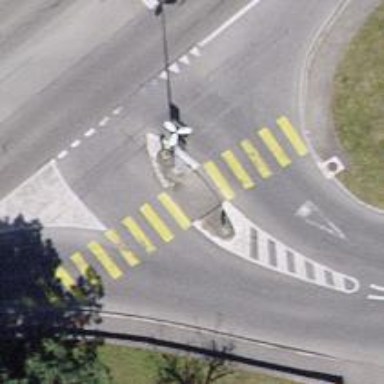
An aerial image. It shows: Marked footway crossing with asphalt surface and crossing island.